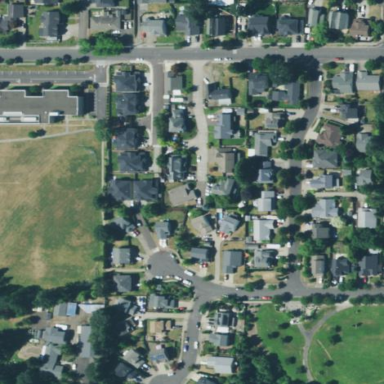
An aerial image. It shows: Residential area composed of single-family homes.